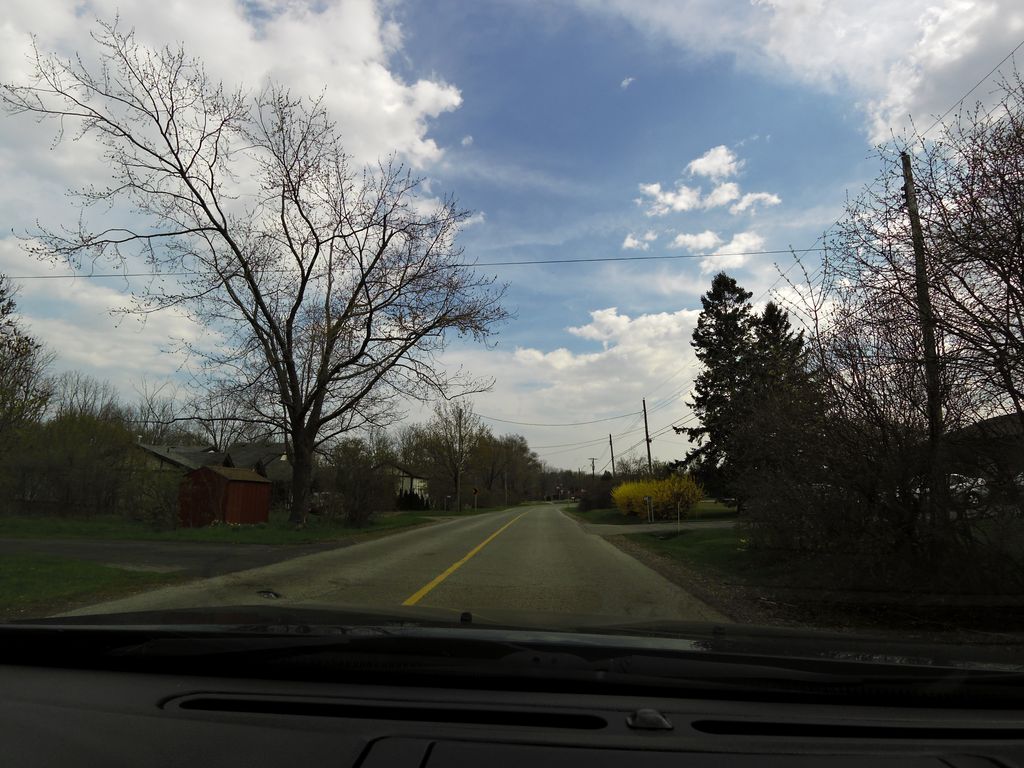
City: hamilton